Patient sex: F
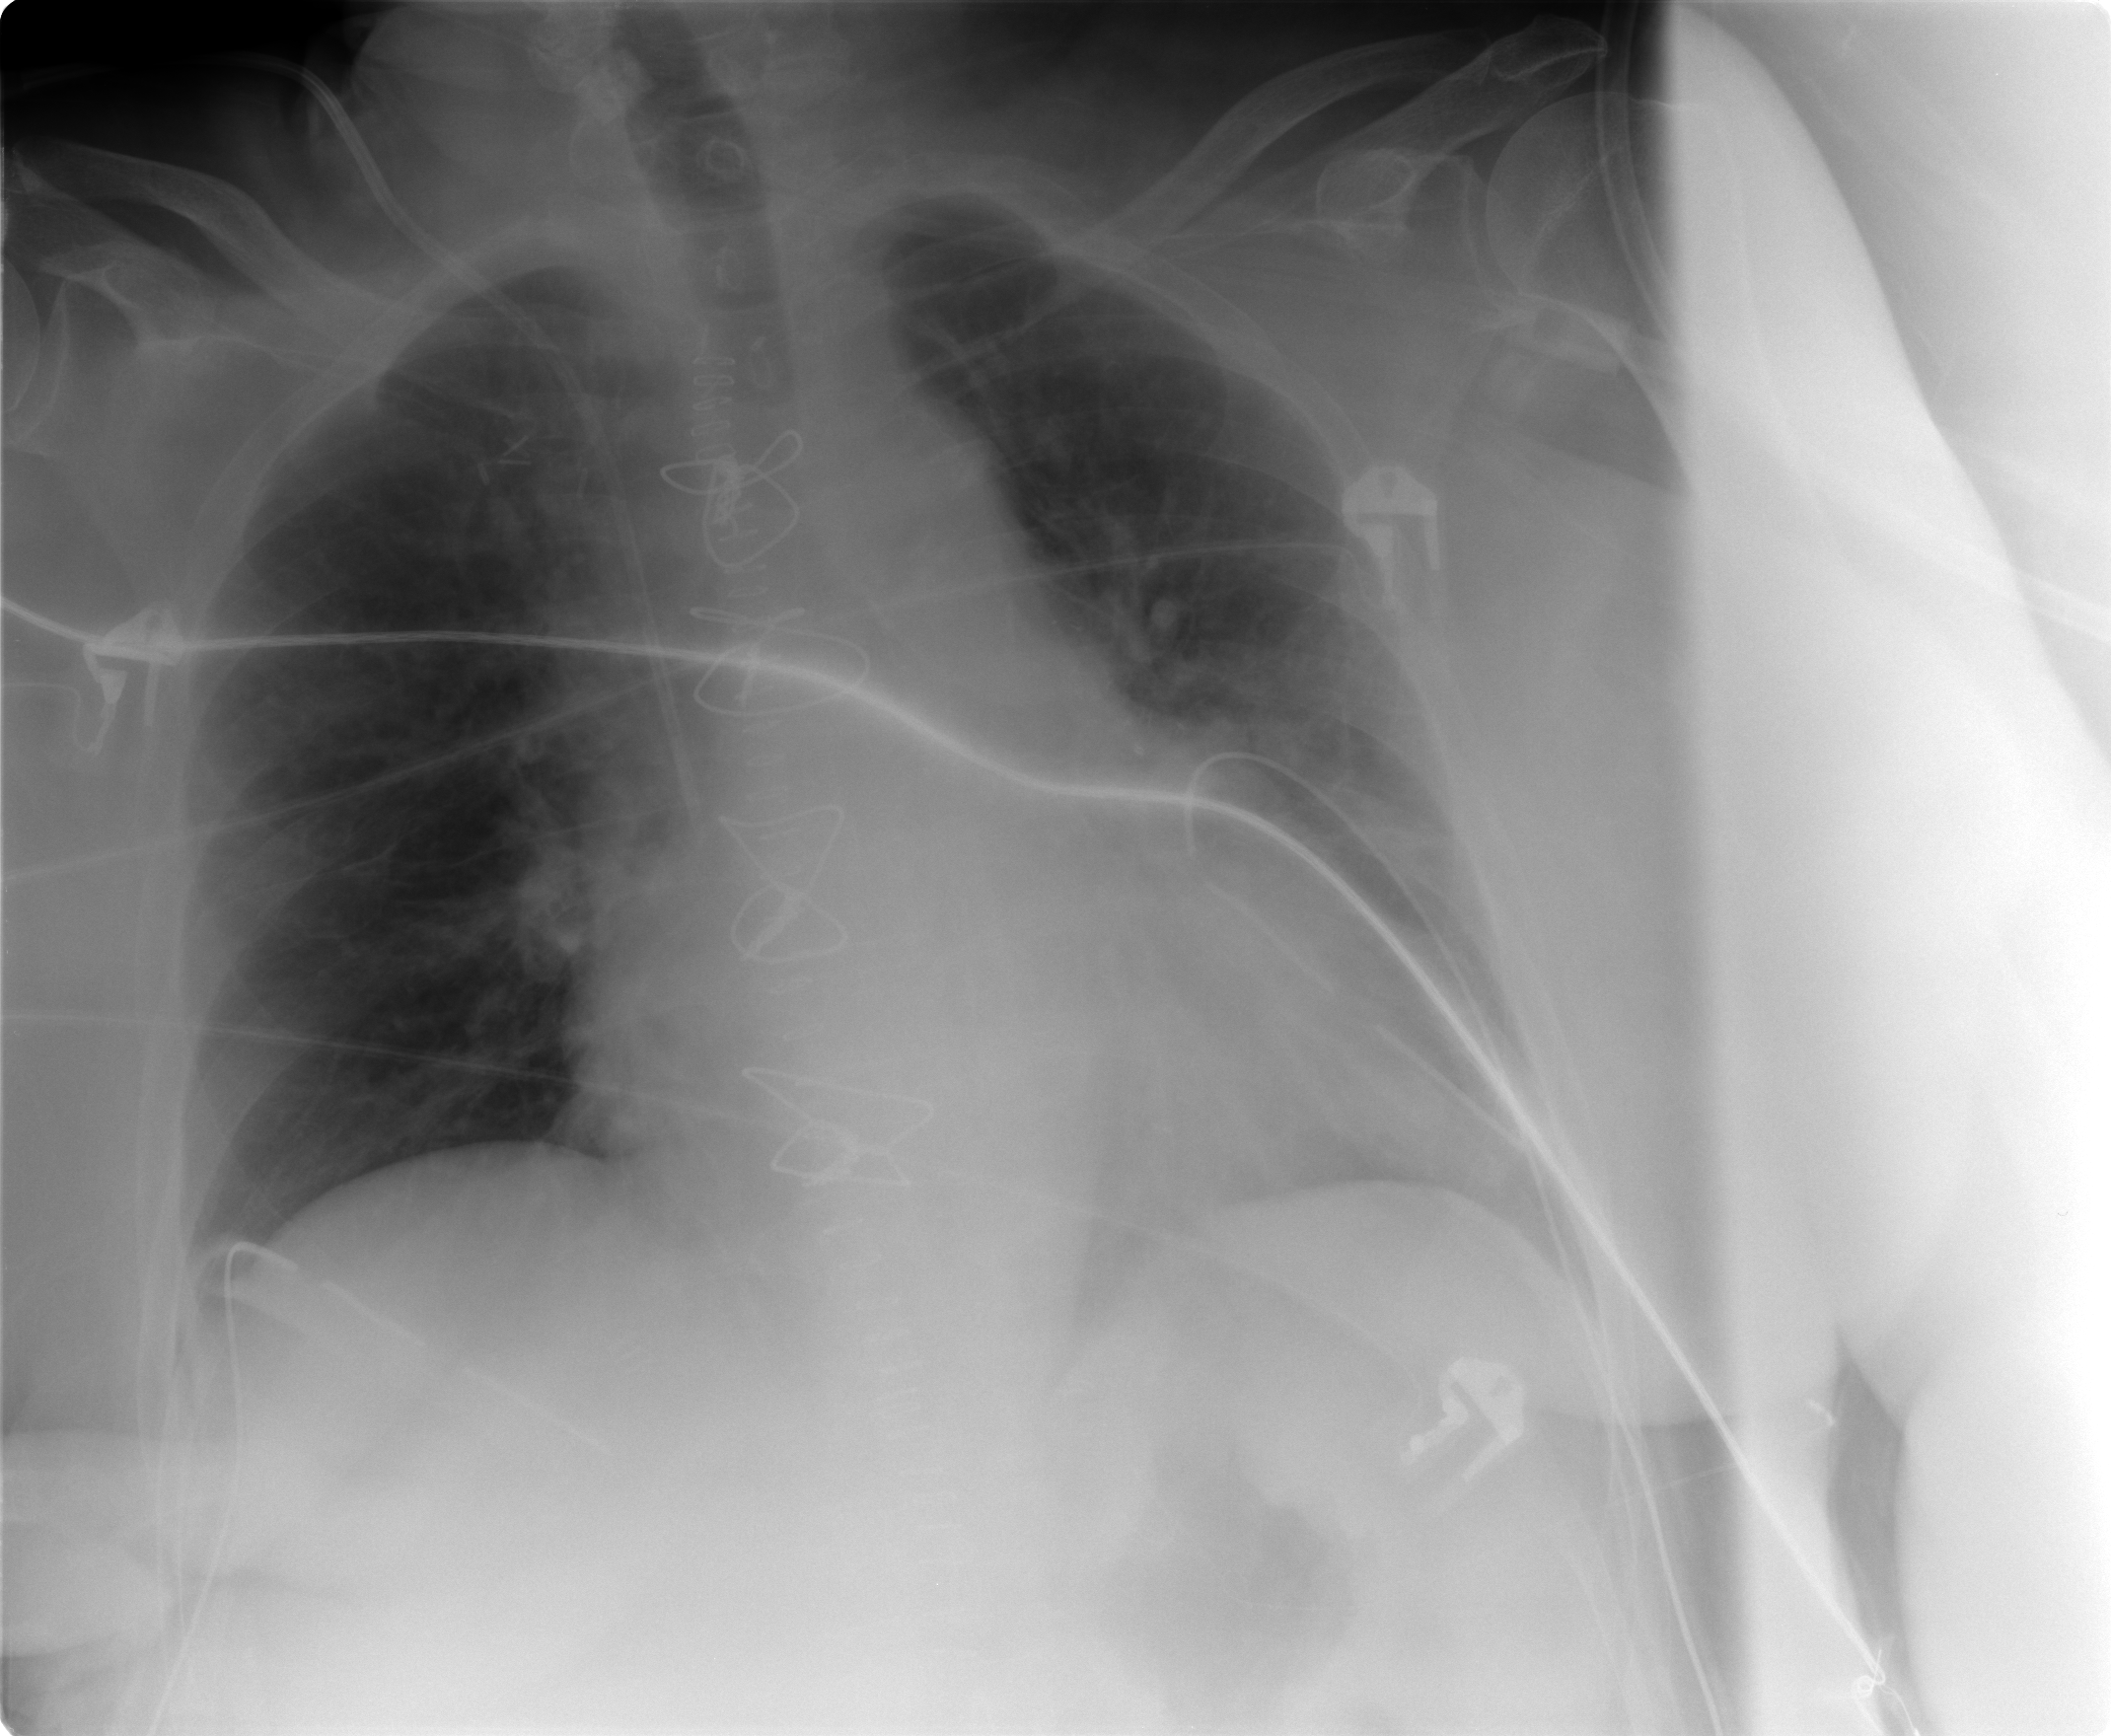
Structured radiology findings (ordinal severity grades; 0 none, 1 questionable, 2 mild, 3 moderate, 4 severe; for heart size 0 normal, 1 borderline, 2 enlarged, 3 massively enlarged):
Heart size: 2
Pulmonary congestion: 2
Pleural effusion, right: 0
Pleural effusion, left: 0
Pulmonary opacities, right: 0
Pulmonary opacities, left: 0
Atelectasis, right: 0
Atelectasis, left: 2